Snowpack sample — Snodgrass Mountain, Crested Butte, Colorado (2/4/25, 12:06 PM MST)
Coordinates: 38.923, -106.968
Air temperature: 35 °F
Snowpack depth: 80 cm
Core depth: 50 cm
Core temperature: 30.2 °F
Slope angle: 14°, slope face: 78°
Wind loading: low
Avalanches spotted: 0
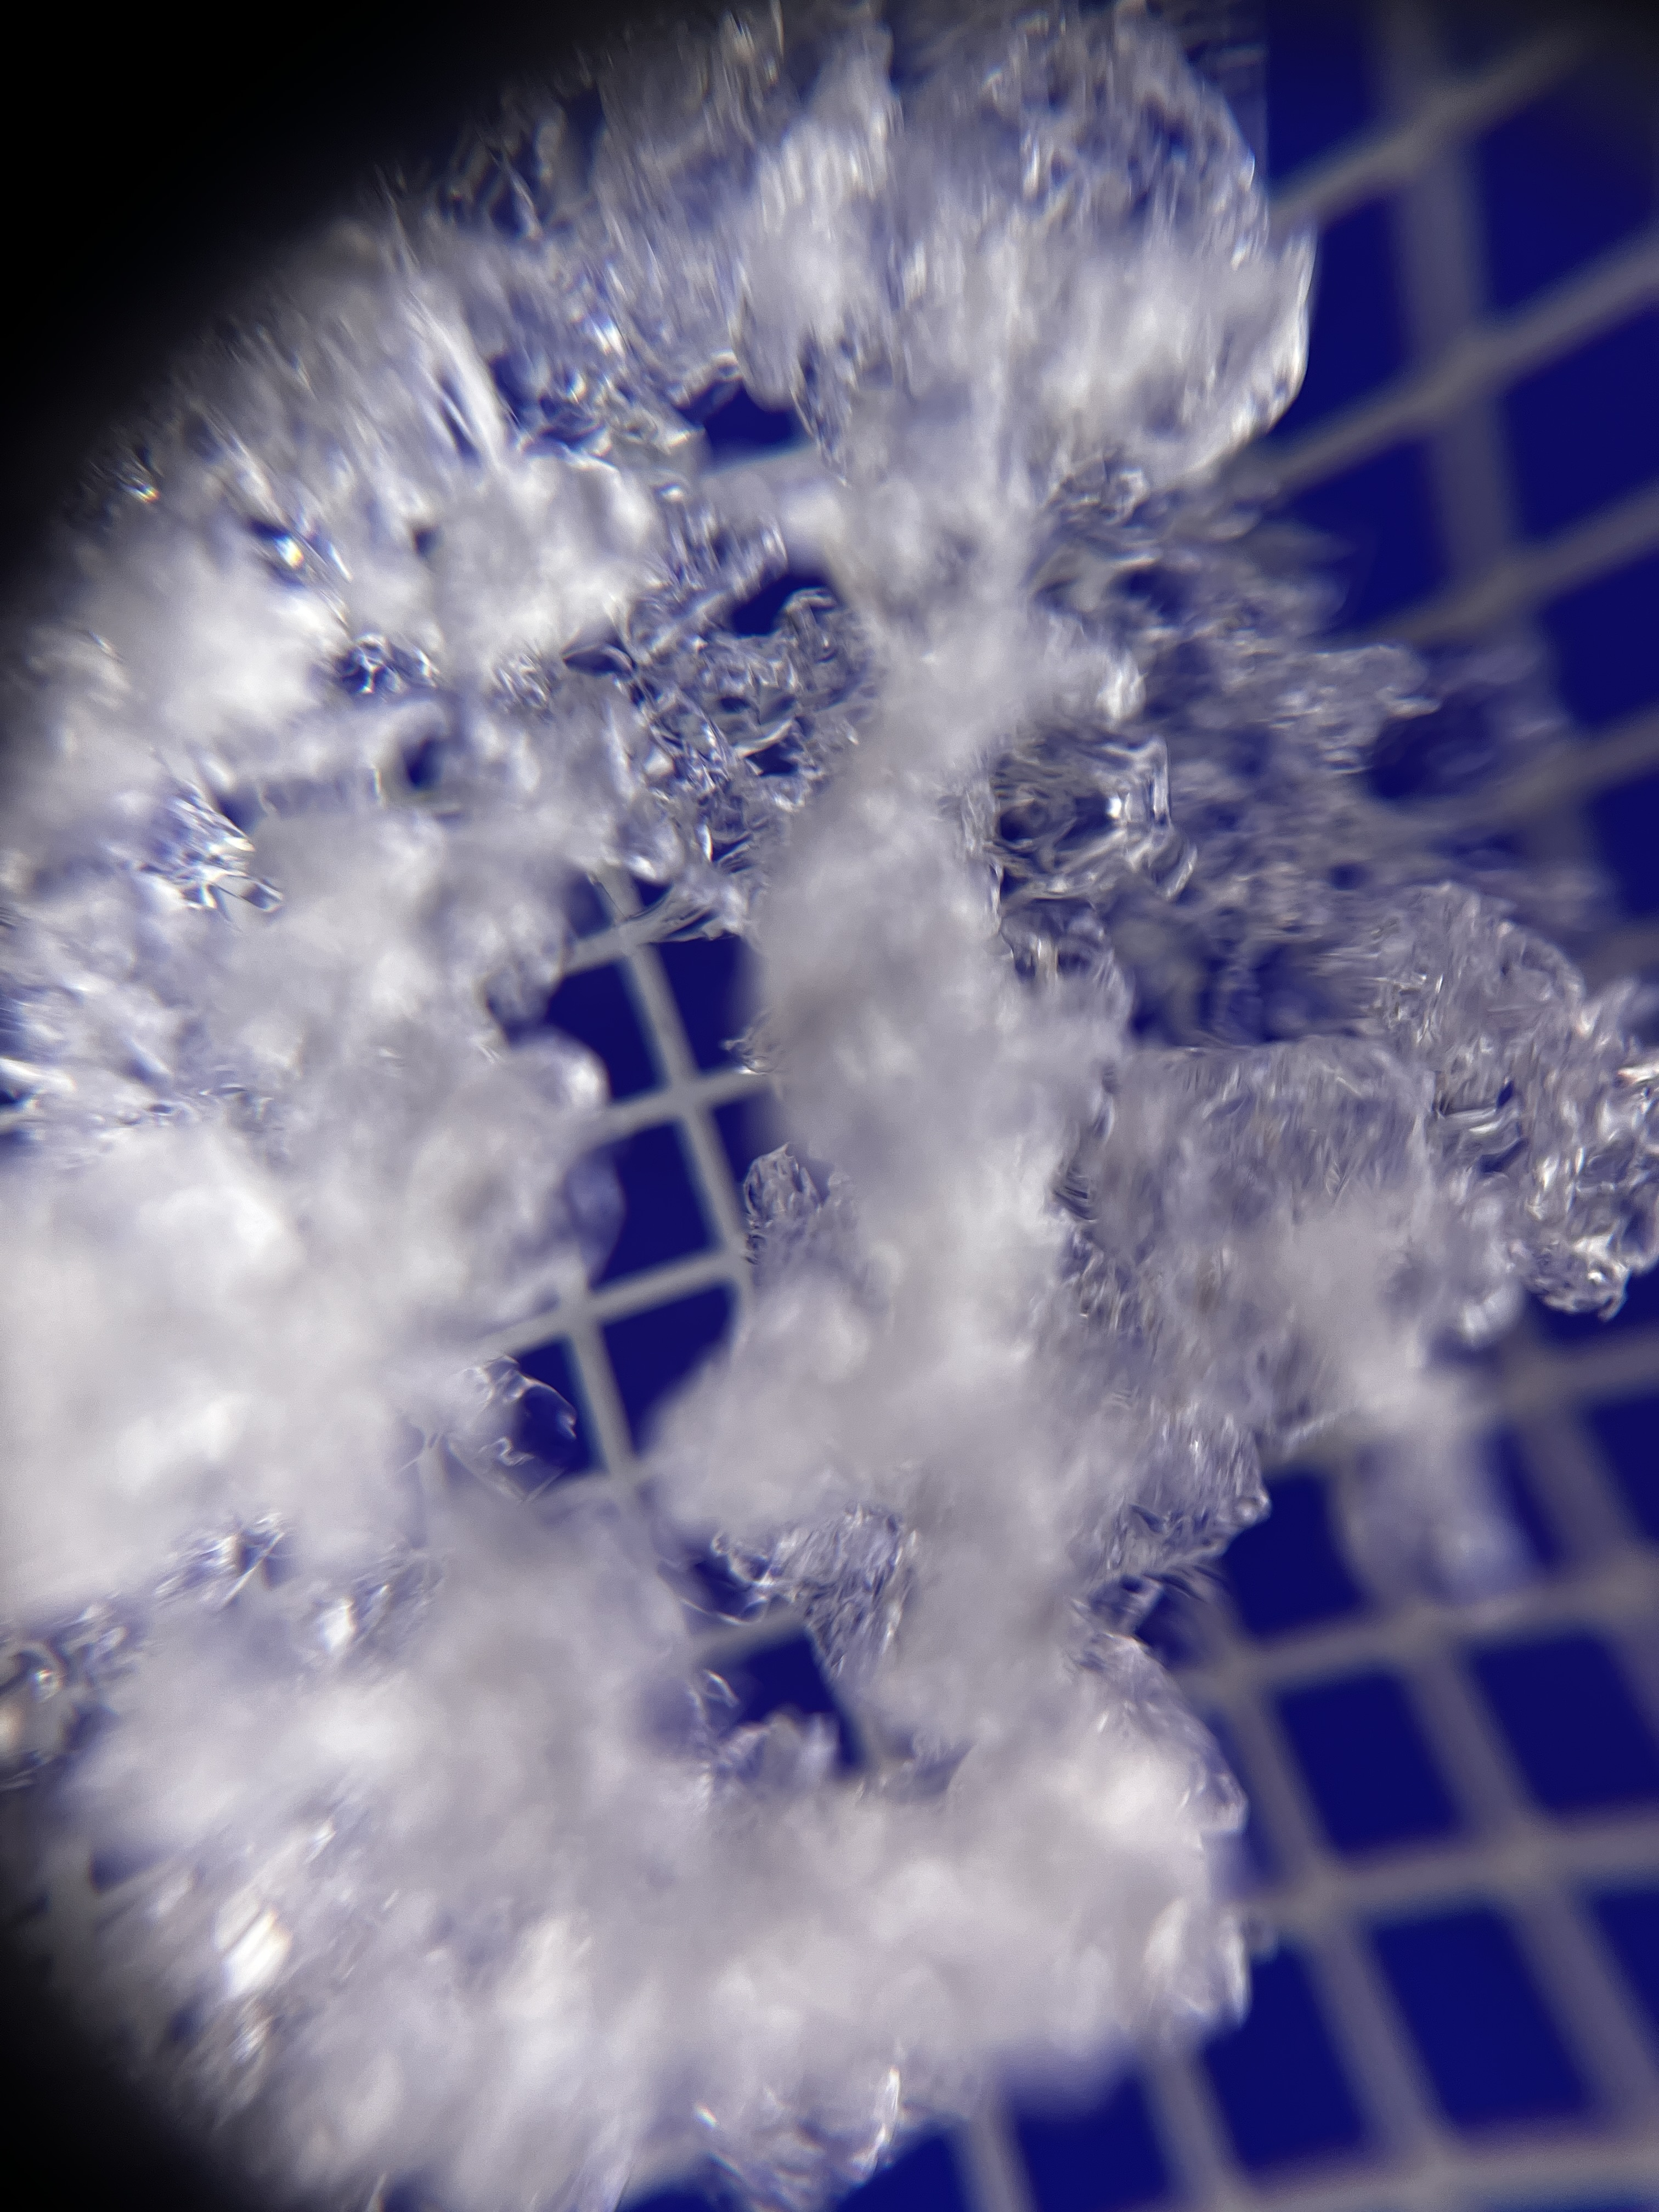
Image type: magnified_profile
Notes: No avalanches nearby, unusually warm weather for the last month reported by residents, Collected 25 yards from treeline